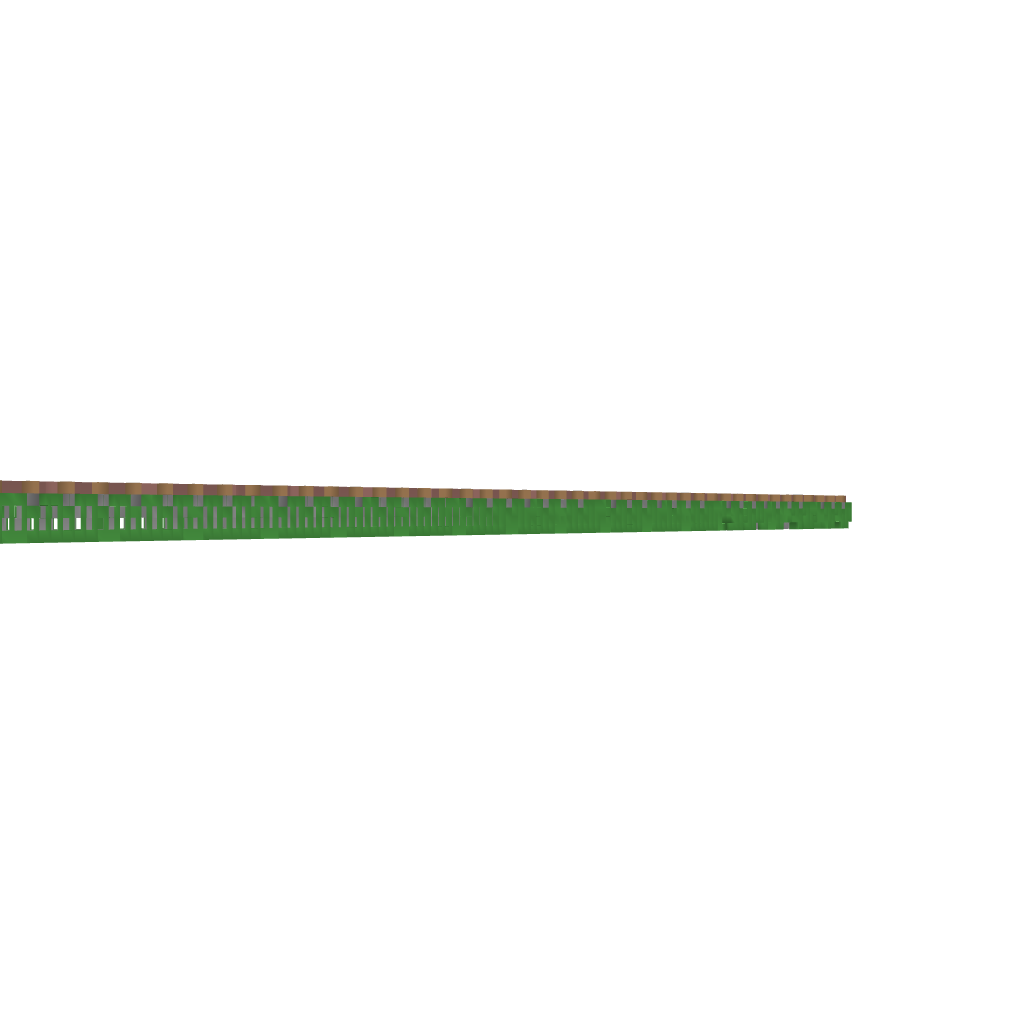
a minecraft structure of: Ancient Walkway(straight With Sewer) bad low quality